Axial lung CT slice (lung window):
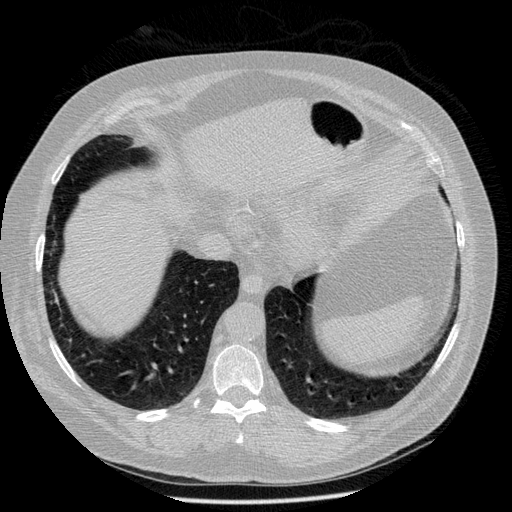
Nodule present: no